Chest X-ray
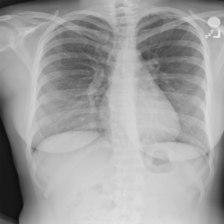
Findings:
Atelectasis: negative
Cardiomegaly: negative
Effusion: negative
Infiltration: negative
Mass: negative
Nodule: negative
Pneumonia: negative
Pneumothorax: negative
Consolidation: negative
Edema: negative
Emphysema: negative
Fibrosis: negative
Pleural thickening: negative
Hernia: negative